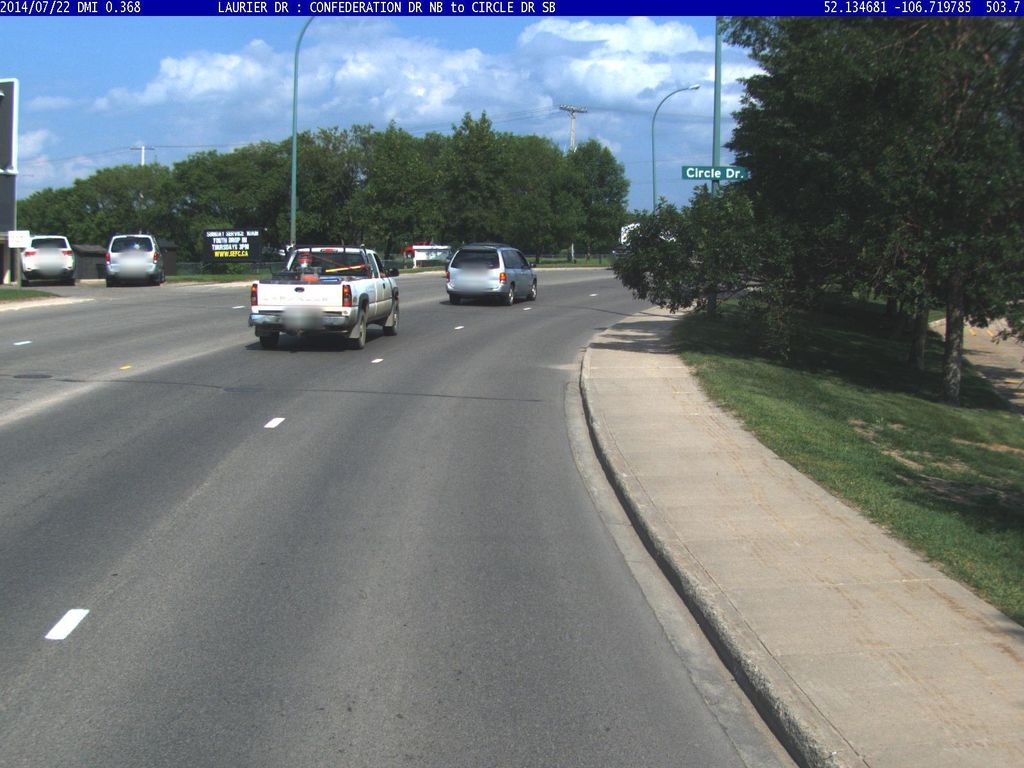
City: saskatoon